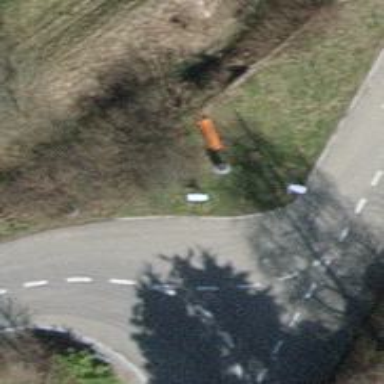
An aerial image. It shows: Orange bench.